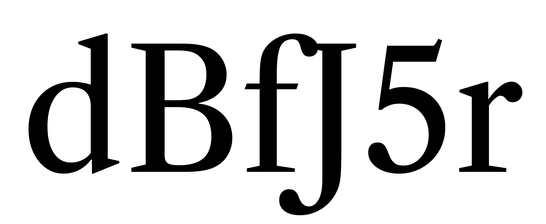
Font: LibreCaslonText_Regular